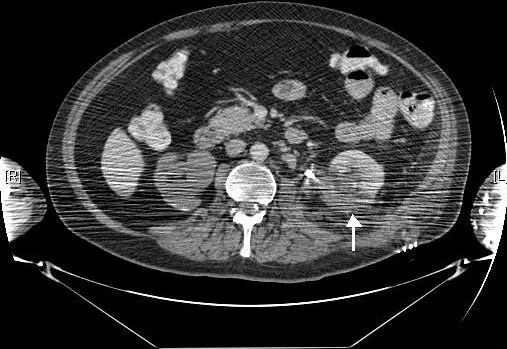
CT of kidneys, performed on 09 September 2008 (arterial phase), showed non-perfusion in posterior cortex of left kidney (arrow); left ureteric stent in place; marked hydronephrosis of right kidney.
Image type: radiology (ct)